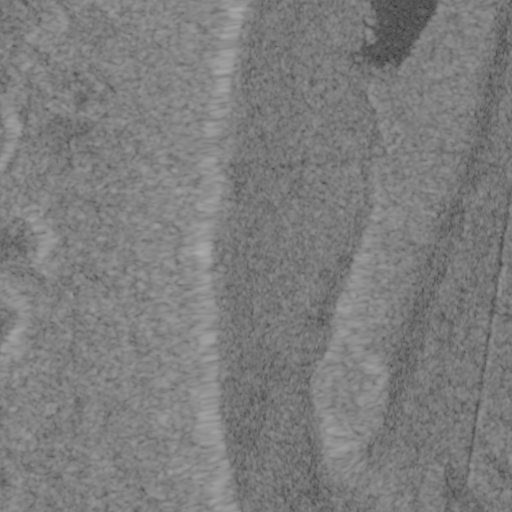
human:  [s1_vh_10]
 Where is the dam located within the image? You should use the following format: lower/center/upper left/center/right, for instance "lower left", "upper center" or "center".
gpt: The dam is located in the upper right of the image.
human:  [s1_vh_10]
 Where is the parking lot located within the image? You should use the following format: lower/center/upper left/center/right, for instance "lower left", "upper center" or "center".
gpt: The parking lot is located in the upper right of the image.
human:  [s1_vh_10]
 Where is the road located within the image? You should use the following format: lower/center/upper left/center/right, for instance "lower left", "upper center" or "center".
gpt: There is no road in the image.

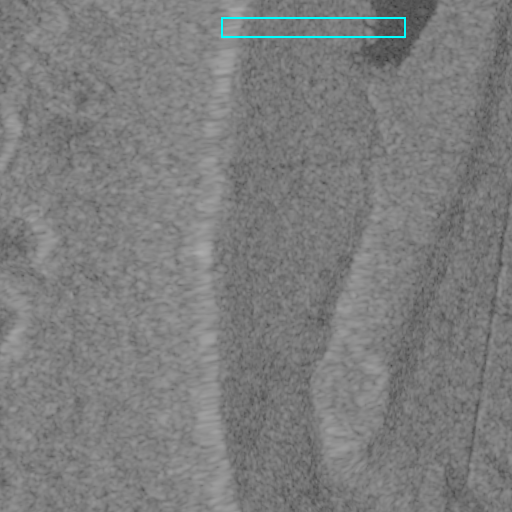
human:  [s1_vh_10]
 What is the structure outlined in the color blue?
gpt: There is no blue outline.
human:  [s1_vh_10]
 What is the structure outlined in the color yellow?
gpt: There is no structure outlined in yellow.